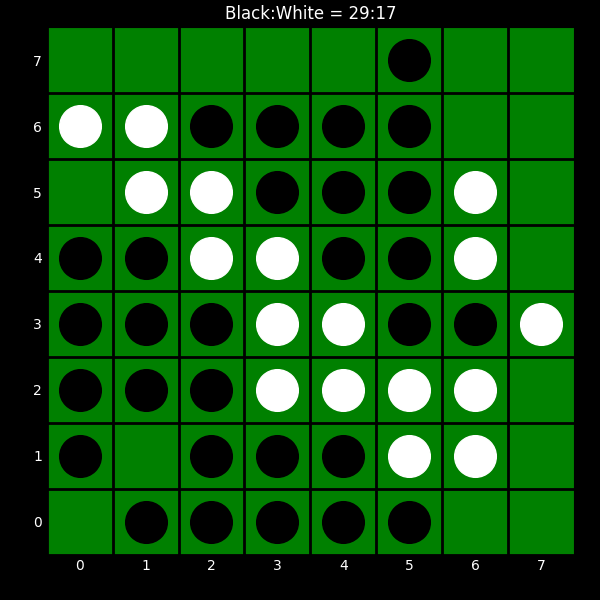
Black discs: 29
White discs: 17